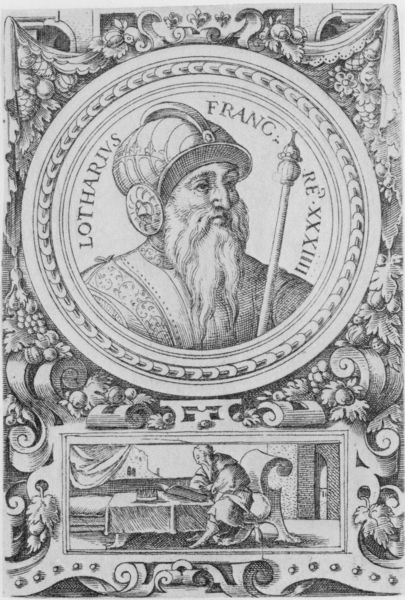
Titel: Bildnis von Lothar, König von Frankreich
Künstler: Jost Amman
Institution: (Seriendruck)
Schlagwörter: blätter, dunkel, gott, laub, mann, weiß, sitzen, blumen, frankreich, grau, hut, mund, nase, profil, schmuck, schwarz, stuhl, szene, tisch, zeichnung, blüten, haus, haube, muster, ornament, alt, bart, augen, barock, mensch, rahmen, tot, vollbart, bild, bildnis, portrait, porträt, vorhang, auge, figur, mantel, pflanzen, krone, kreis, rund, früchte, trauben, kopfbedeckung, schrift, sofa, rahmung, stab, grafik, graphik, könig, lanze, dekoration, floral, lesen, ornamente, verzierung, bett, dreiviertelprofil, jahreszahl, name, buch, medaillon, religion, deko, druck, radierung, stich, dreiviertel, seite, text, uniform, buchstaben, plakette, wei0, helm, herrscher, heer, rüstung, franz, girlanden, wappen, weintrauben, voluten, medallion, portät, gestorben, zahl, krieger, heiliger, leser, gelehrter, volute, speer, schreiber, gerahmt, kupferstich, verzeirung, miniatur, weise, zapfen, nüsse, zepter, szepter, lese, verziehrung, rondell, regent, franc, medaillie, franken, drolerien, rex, lothar, lotharius, regentenstab, nart, frankenkönig, franke, frac, 19. jahrhundert, m, re, 1900, bart mann zepter, vertierung, judenstil, lother, nahme, lotharivs franc, enbart